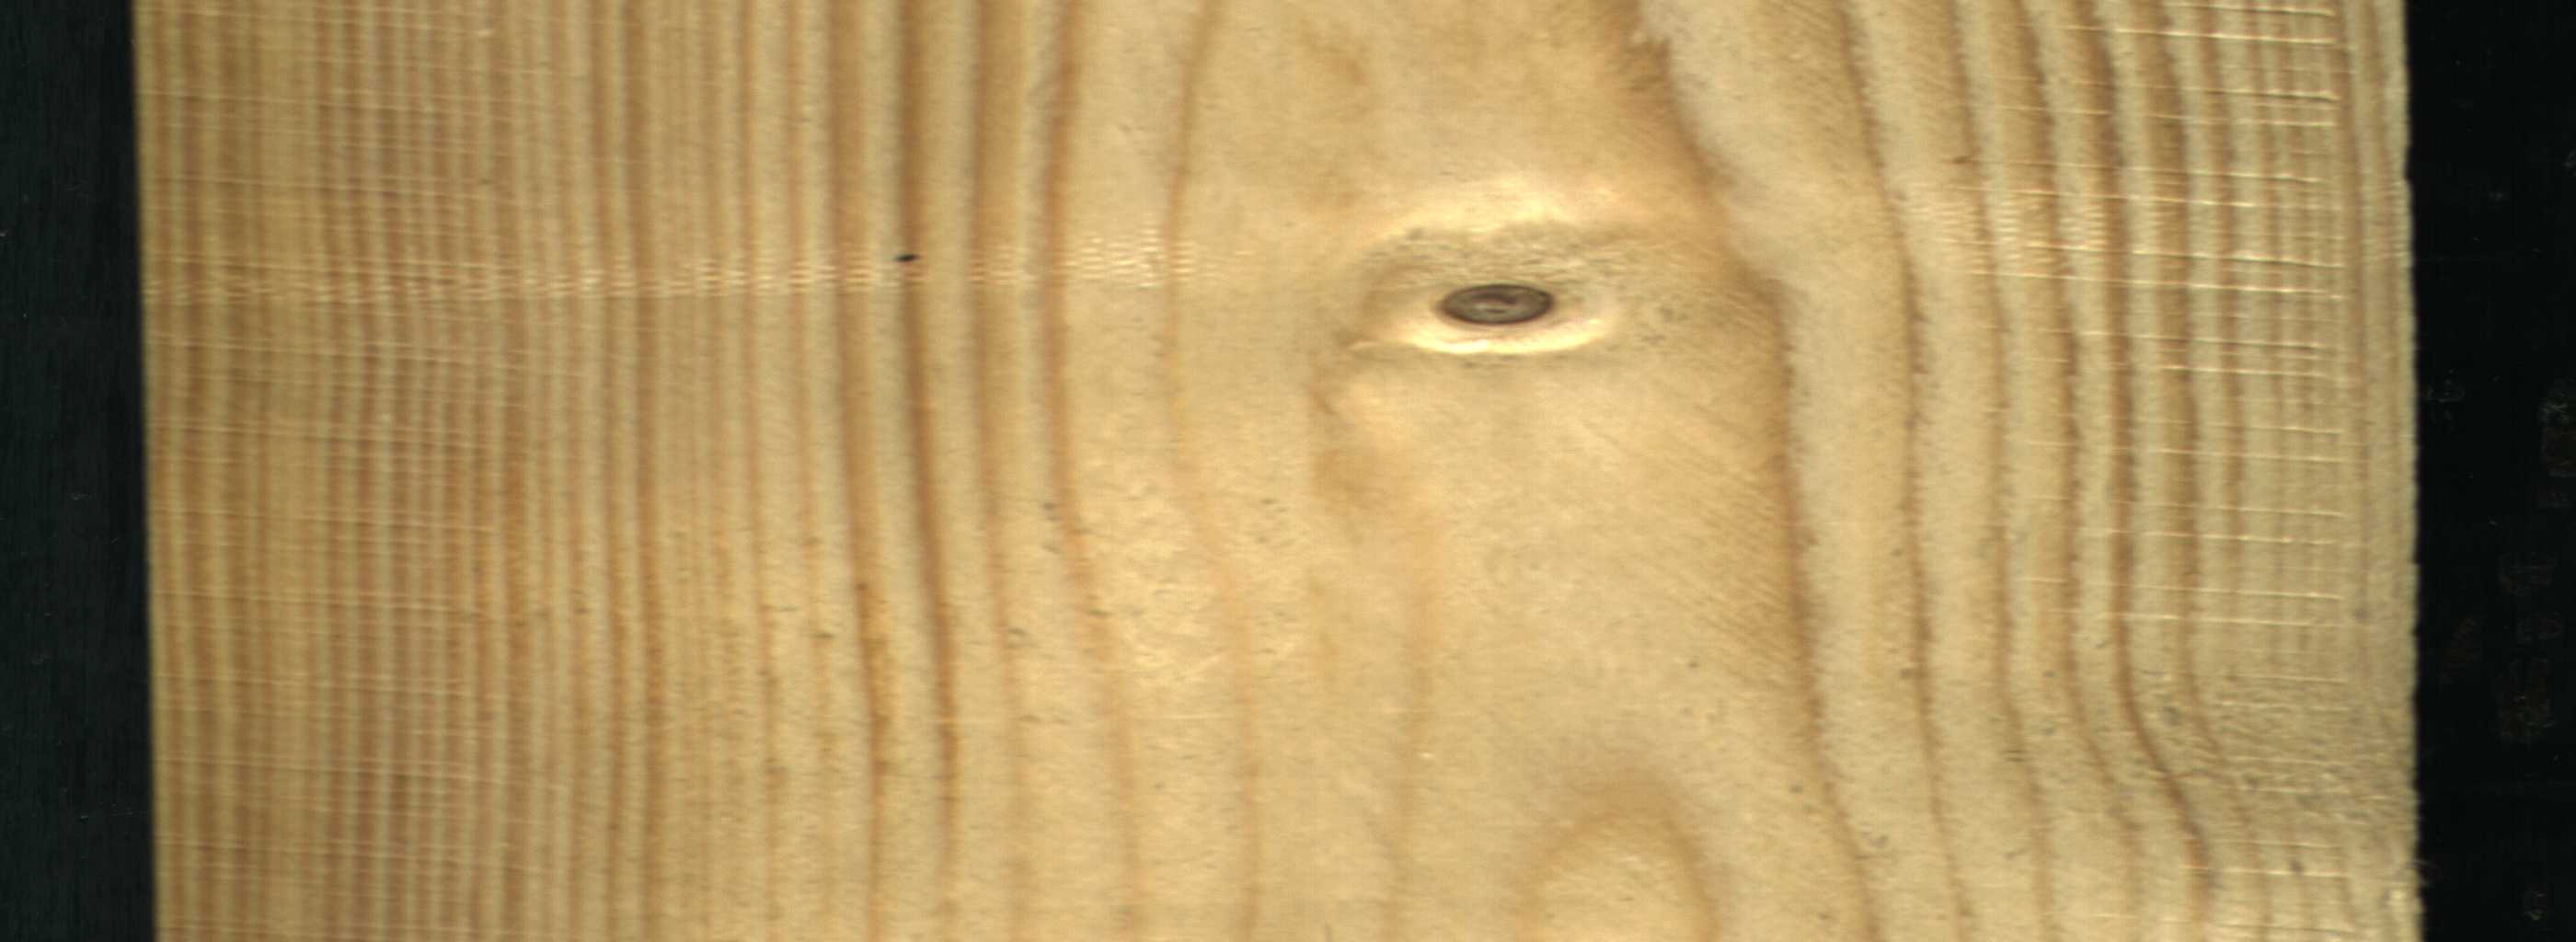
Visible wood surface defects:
Live_Knot